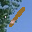
Label: 1